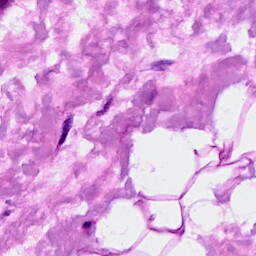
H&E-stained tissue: Breast